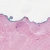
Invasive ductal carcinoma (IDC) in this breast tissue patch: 0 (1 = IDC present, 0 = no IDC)